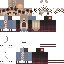
A female human skin with pale skin, wearing brown long hair dressed in a blue hoodie and brown pants, featuring a closed mouth.